Field crop: tomato
Growth stage: 1
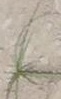
Species: cyperus